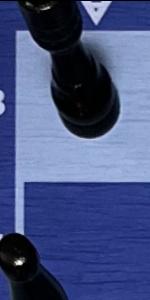
Label: Empty